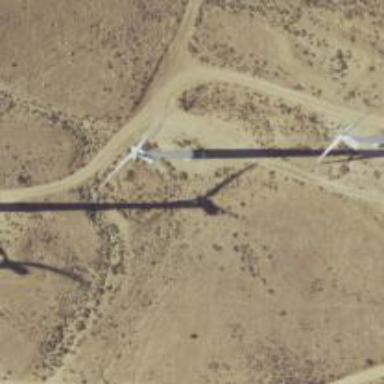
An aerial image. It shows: Wind turbine power generator.